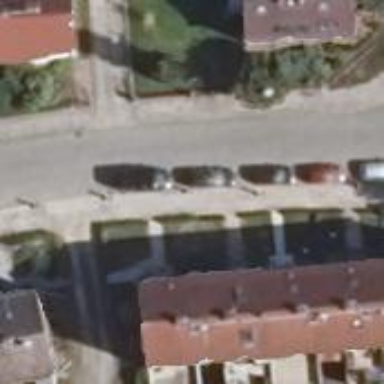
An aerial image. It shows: Smoothly paved residential road.